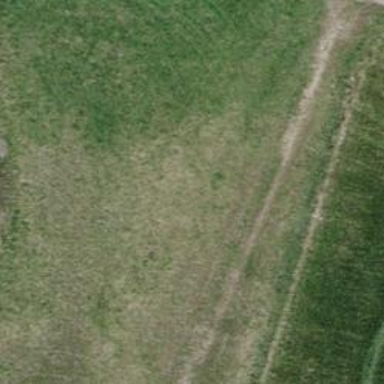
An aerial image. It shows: Grassy track with grade3 tracktype.